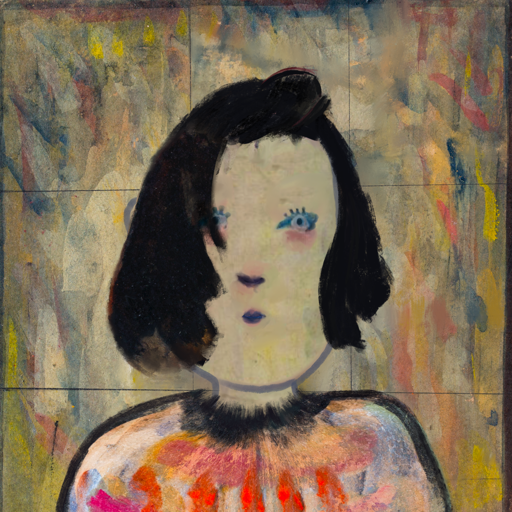
Background: GypsyMother, Head And Neck Front: Hill_Girl, Face Front: Hill_Girl, Bust: Childish, Hair Front: Mosgoul, Head Accessory: Blank, Second Necklace: Blank, Necklace: Blank, Baby: Blank